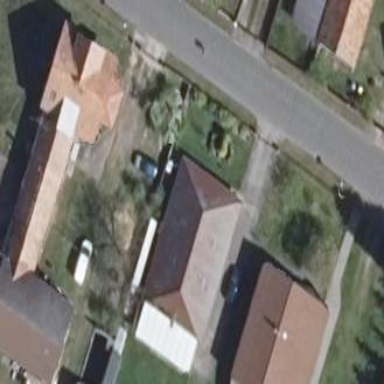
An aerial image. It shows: House with hipped roof aligned along its orientation.